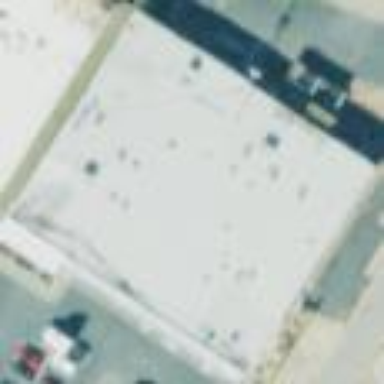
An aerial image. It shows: Retail building.